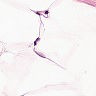
Metastatic tissue present: no